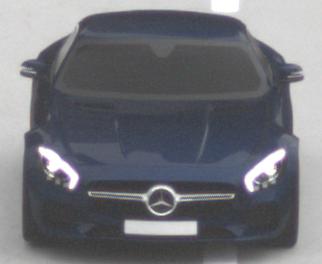
Make: Mercedes-Benz
Model: AMG GT Coupé
Detailed model: AMG GT (190) Coupé
Model produced from: 2014/10
Model produced until: 2017/01
Doors: 2
Color: blue
Road condition: dry road
Daytime: morning or afternoon
Contrast: low contrast